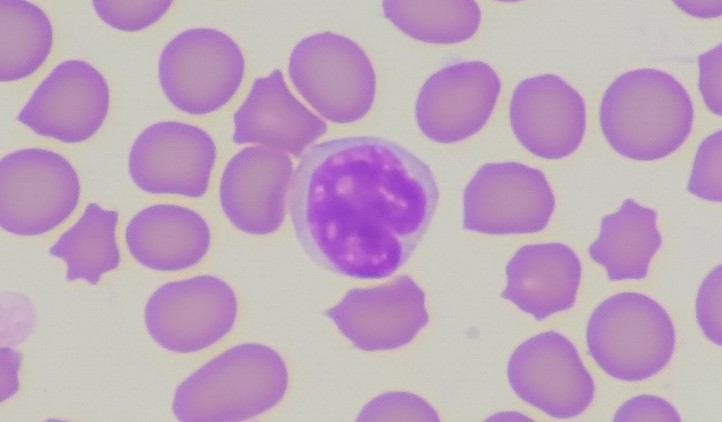
White blood cell type: Monocyte